Interaction volume radius: 5 \u00c5
Interaction volume height: 20 \u00c5
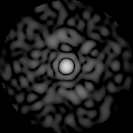
Disorder parameter: 0.861